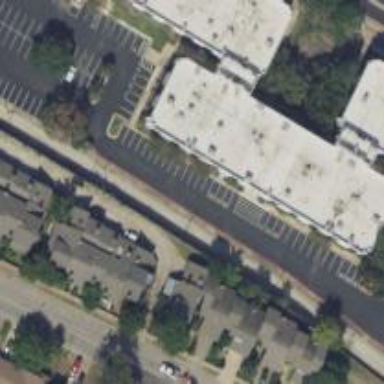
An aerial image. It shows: Alley classified as service road.